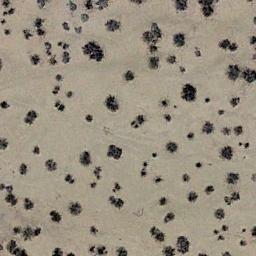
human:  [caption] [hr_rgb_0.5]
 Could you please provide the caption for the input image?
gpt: Some disconnected chaparrals grow in the desert .

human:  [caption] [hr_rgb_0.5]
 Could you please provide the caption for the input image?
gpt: The chaparral is consist of sparse bushes on the desert .

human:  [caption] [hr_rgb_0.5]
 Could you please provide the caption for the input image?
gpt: Chaparral is evenly distributed on the sand .

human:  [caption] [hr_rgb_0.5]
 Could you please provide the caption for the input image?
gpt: There are several trees and some weeds in this desert .

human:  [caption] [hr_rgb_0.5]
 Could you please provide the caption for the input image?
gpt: The plants in the chaparral are evenly distributed .